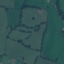
Label: Pasture